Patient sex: M
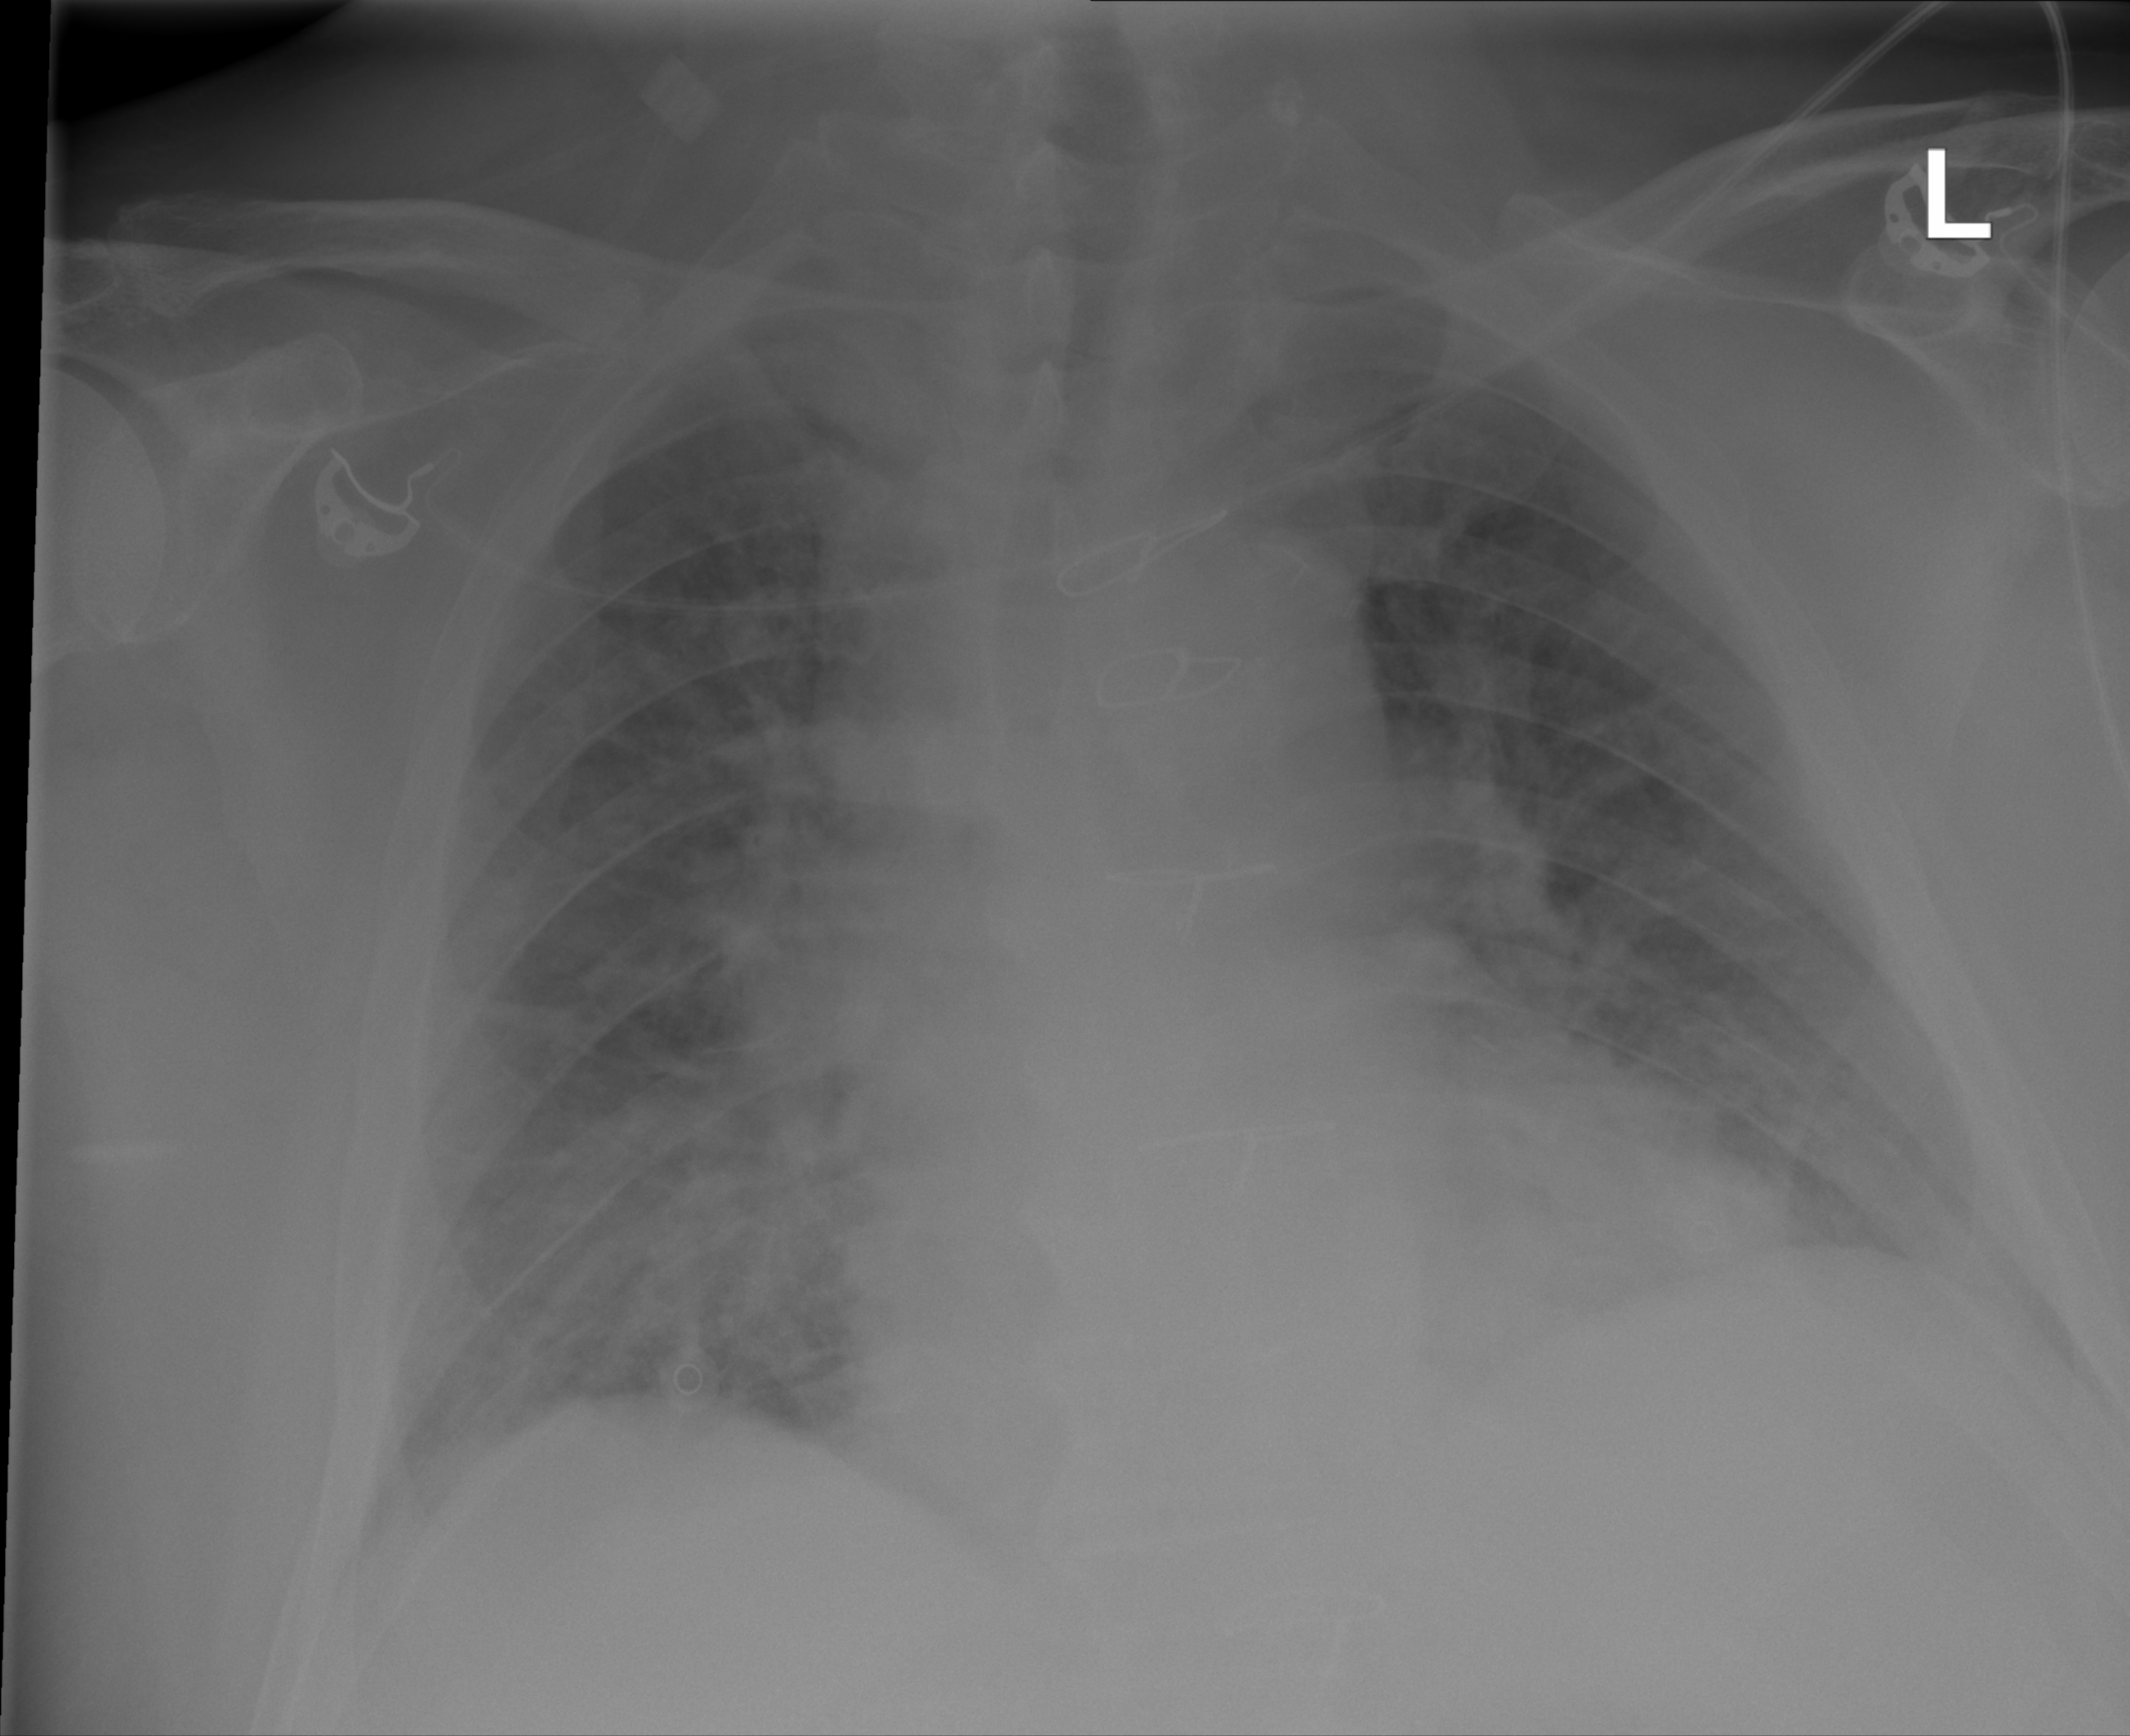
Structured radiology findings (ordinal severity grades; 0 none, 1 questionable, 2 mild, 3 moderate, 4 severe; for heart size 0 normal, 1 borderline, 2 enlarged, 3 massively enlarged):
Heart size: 0
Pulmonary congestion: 1
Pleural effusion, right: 0
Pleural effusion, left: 0
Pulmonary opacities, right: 0
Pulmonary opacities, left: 0
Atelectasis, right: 0
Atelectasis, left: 0